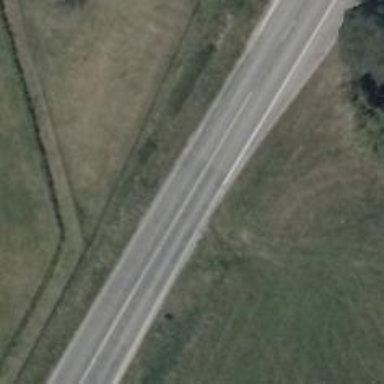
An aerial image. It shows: Secondary road with asphalt surface.